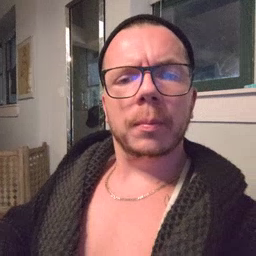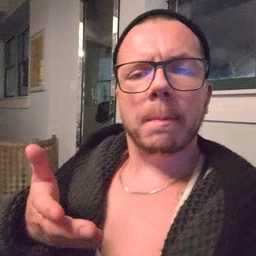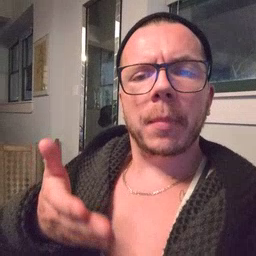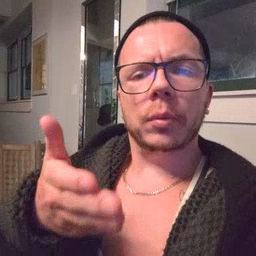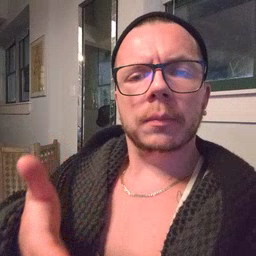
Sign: boat